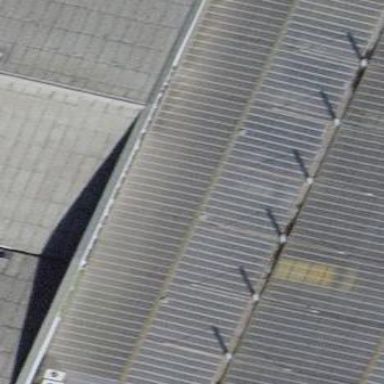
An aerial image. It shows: View of roof of building.